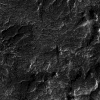
Atmospheric dust classification: not_dusty